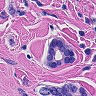
Metastatic tissue present: yes